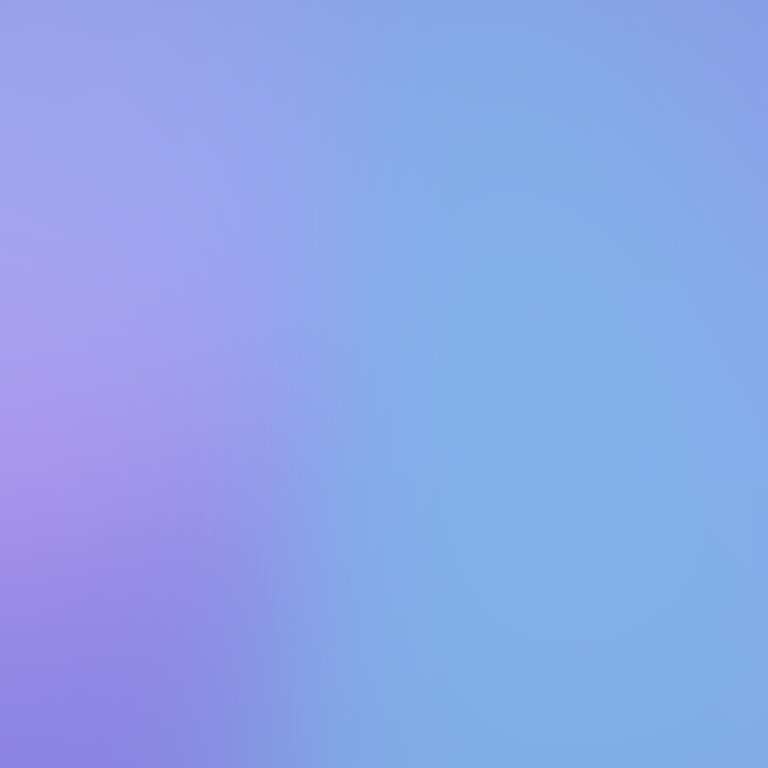
Abstract light effect, smooth gradient from soft lavender to light blue, serene atmosphere, diffuse light, no room, no furniture, no objects.